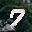
Label: 7